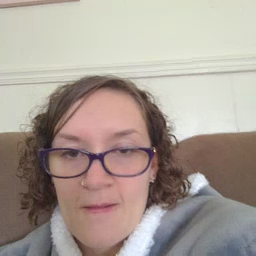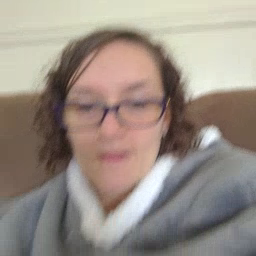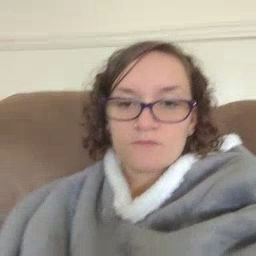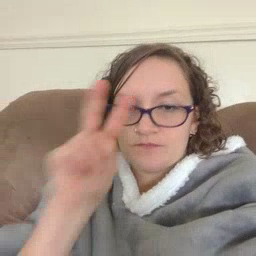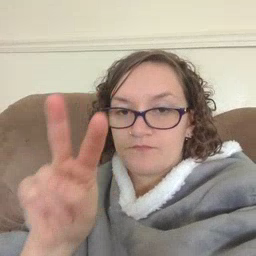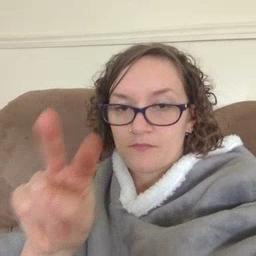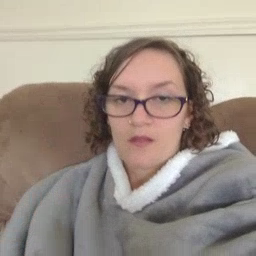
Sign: look